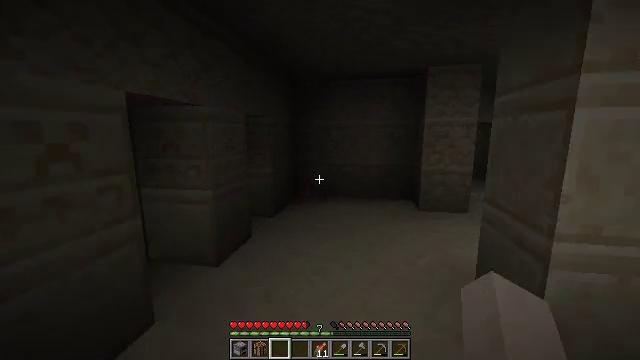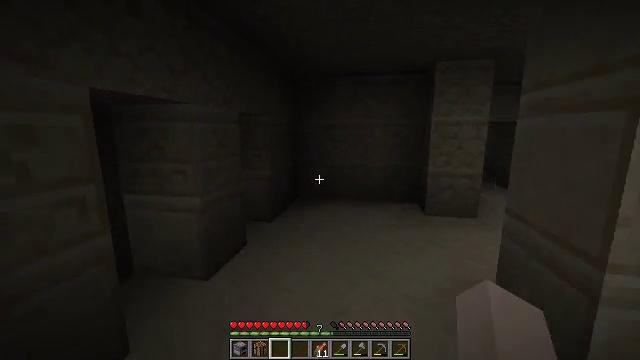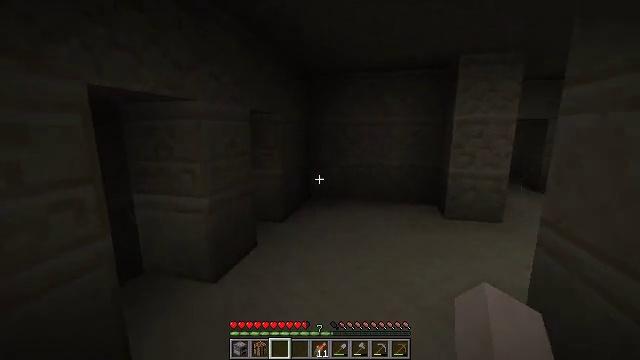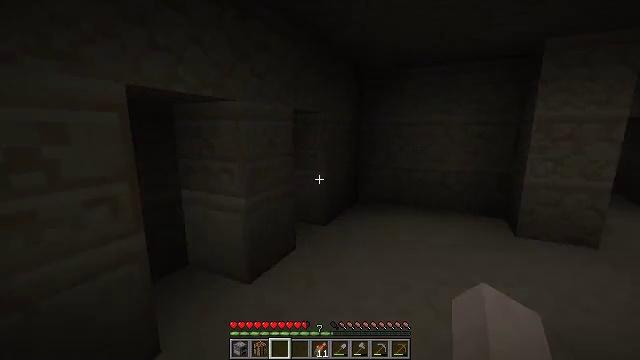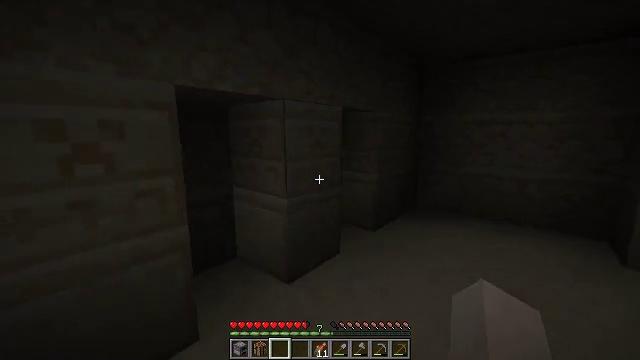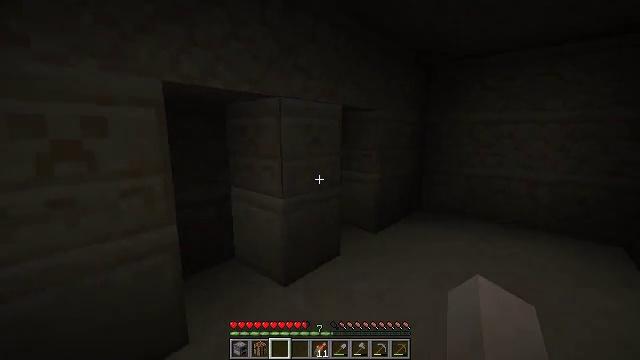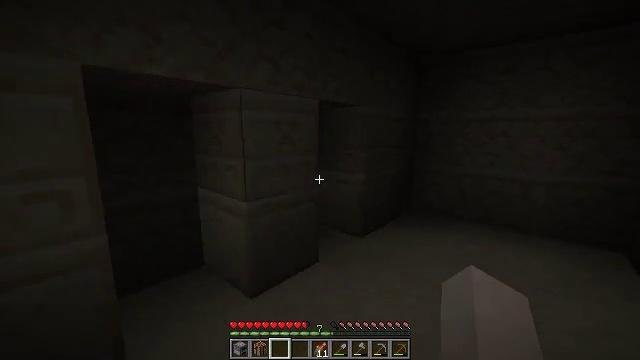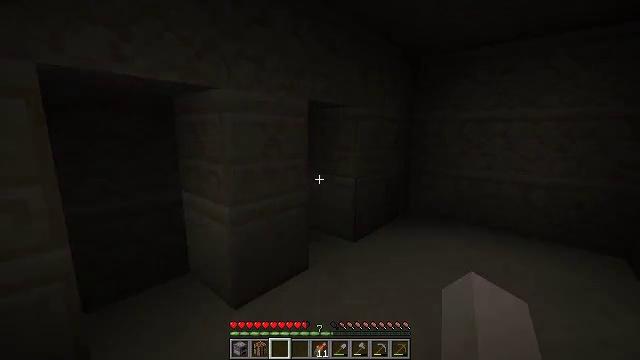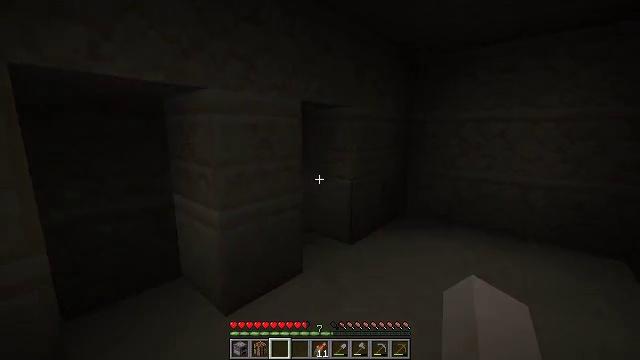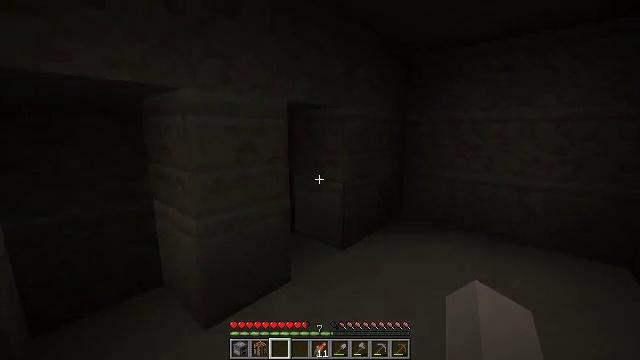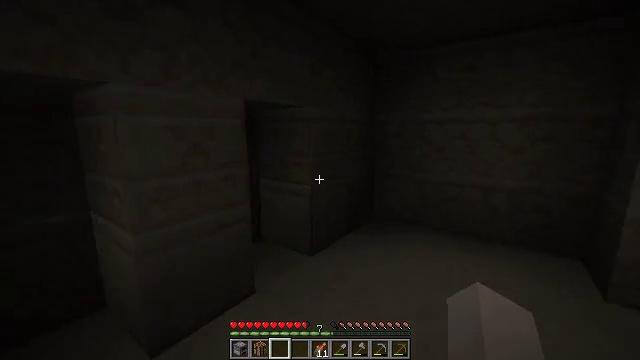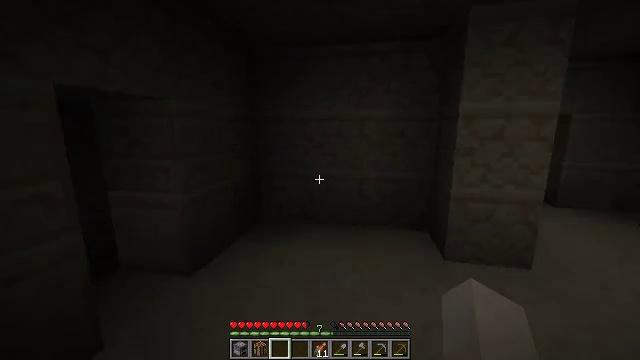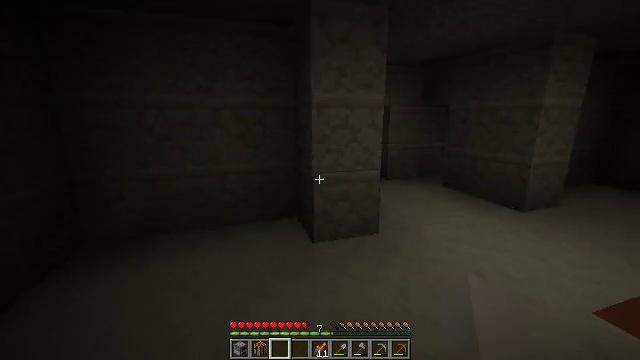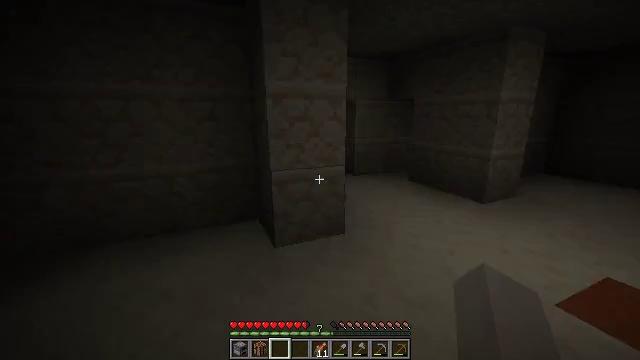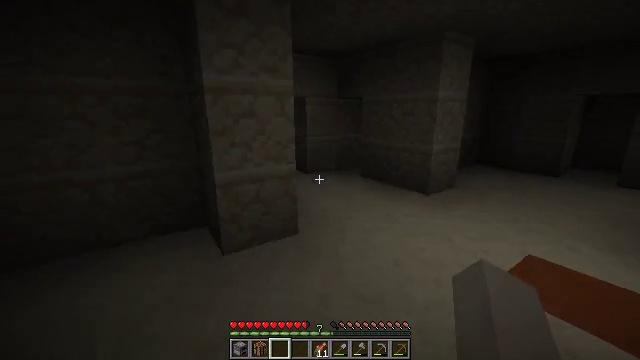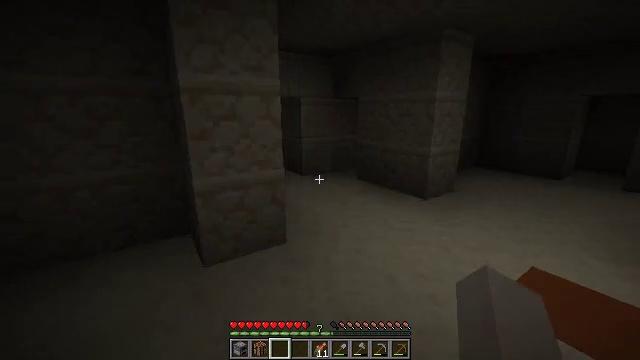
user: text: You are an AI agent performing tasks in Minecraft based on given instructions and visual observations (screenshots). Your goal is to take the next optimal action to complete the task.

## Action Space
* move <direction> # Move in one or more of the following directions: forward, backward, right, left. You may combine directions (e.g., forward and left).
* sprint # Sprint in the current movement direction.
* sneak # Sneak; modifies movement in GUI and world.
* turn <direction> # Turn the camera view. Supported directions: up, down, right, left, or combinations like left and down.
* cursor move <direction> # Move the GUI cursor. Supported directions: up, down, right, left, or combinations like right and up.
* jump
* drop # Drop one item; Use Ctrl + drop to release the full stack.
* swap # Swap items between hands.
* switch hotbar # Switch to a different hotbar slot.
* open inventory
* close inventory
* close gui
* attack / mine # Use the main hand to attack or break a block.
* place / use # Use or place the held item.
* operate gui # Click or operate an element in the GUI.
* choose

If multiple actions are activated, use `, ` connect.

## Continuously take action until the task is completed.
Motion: motion action
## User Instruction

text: Break the cut sandstone block.
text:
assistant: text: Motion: move forward
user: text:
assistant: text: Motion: move forward and move right, turn left
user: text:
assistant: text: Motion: move forward and move right, turn left
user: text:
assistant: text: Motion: move forward and move right, turn left
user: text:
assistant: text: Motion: move forward and move right, turn left
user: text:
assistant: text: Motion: move forward and move right
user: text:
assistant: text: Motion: move forward and move right
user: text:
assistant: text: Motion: move forward and move right
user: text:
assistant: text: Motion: move forward and move right
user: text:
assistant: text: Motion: move forward and move right, turn right
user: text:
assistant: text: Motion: move forward and move right, turn right
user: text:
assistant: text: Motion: move forward and move right, turn right and down
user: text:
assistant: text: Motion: move forward and move right, turn right and down
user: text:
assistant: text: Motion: move forward and move right, turn right
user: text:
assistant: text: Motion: move forward and move right
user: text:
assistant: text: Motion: move forward and move right
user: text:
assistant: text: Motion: move forward
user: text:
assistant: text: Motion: move forward
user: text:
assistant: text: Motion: move forward
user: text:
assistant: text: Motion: move forward
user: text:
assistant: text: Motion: move forward
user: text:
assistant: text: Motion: move forward and move right
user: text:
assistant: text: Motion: move forward and move right
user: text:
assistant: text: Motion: move forward and move right
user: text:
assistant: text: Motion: move forward and move right
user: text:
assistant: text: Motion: move forward
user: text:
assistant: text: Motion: move forward
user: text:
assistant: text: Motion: move forward
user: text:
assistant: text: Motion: move forward
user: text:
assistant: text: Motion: move forward